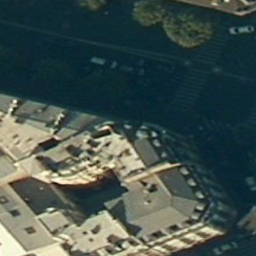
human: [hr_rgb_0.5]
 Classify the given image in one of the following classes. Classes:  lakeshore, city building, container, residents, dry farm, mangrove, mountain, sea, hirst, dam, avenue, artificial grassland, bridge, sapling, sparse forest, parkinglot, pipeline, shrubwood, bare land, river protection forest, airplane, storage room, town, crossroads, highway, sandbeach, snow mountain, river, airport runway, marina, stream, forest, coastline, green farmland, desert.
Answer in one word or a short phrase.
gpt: city building